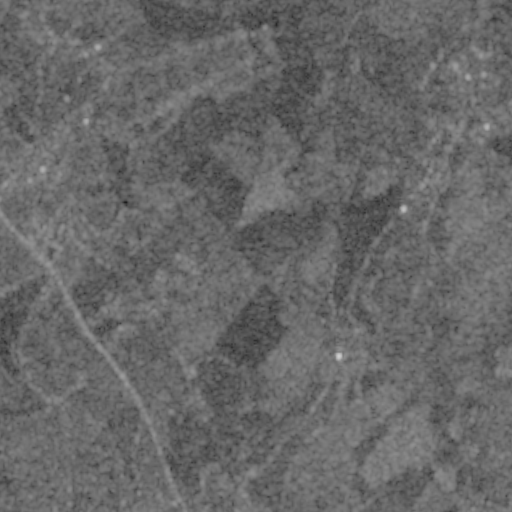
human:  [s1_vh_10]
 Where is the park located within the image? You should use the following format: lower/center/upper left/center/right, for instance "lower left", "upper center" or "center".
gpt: The park is located in the center right of the image.
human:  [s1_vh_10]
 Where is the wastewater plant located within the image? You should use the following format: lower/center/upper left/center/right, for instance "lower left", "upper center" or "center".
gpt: The wastewater plant is located in the upper left of the image.
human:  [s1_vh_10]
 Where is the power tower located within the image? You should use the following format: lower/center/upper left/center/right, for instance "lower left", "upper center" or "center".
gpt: There is no power tower in the image.

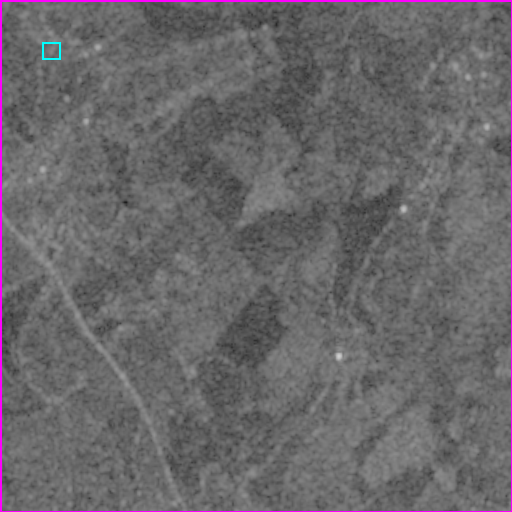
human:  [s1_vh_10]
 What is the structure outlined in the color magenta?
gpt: The structure outlined in magenta is a crop field.
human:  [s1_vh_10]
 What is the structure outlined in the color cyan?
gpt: The structure outlined in cyan is a wastewater plant.
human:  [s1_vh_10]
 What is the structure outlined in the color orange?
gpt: There is no orange outline.